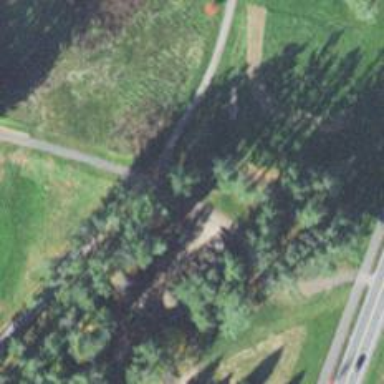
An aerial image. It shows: Service road used as golf cart path.